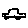
Label: car